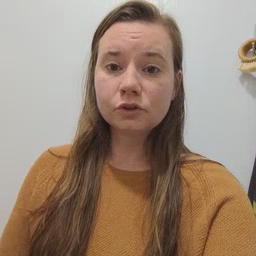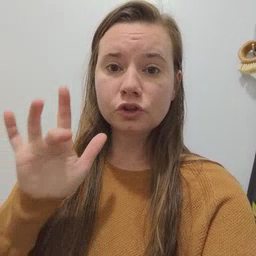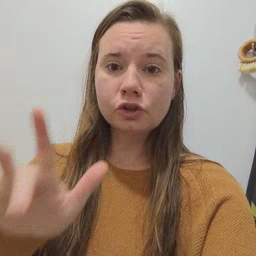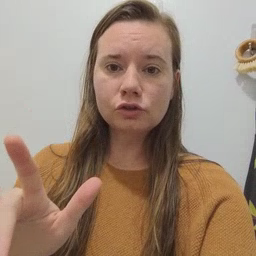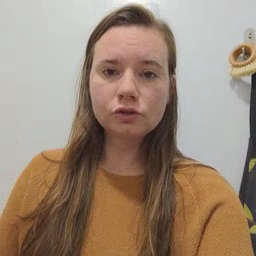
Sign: touch